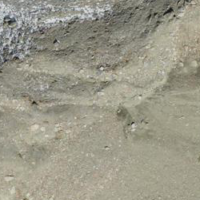
EUNIS habitat code: 48
Species observed at this site:
Marmota marmota
Montifringilla nivalis